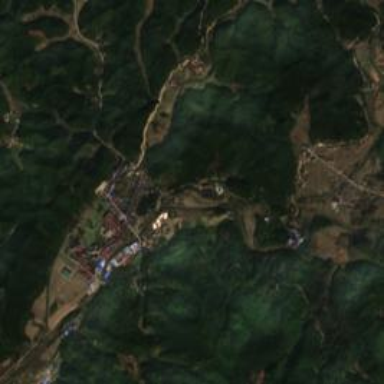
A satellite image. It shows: Ethnic township within town.